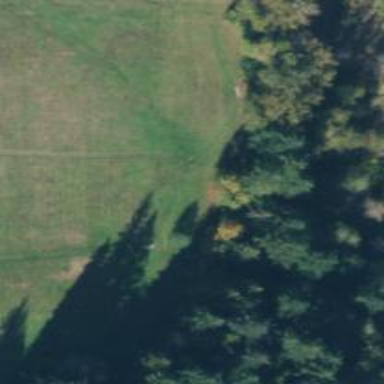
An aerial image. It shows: Disc golf basket.